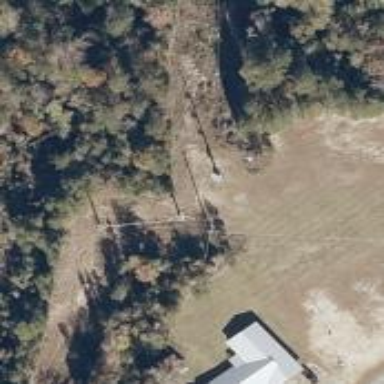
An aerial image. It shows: Power pole.